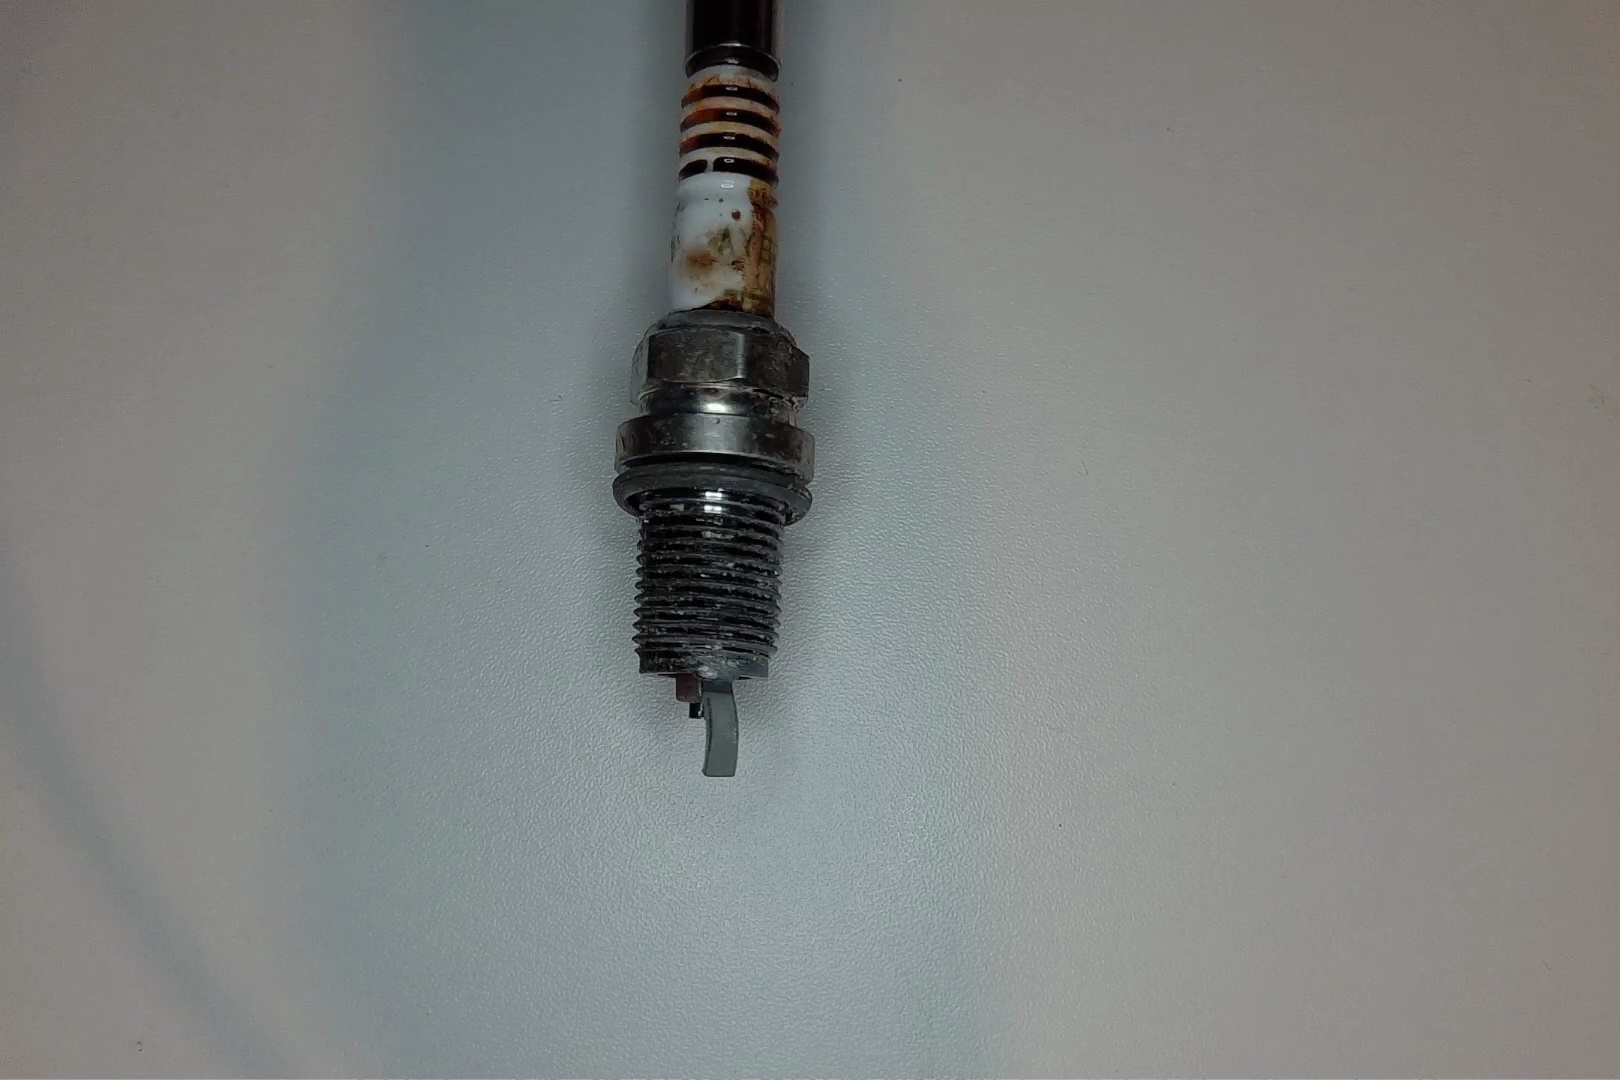
Label: anomaly